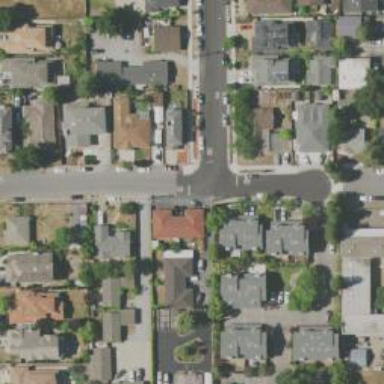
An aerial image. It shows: Residential road with sidewalk on the left side.